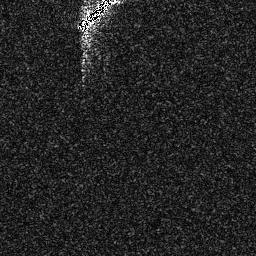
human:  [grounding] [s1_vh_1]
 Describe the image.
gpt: In the satellite image, there is  <ref>1 medium ship </ref> <box>[[29, 0, 47, 12, 0]]</box> located at top.